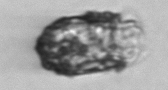
Label: Tintinnopsis